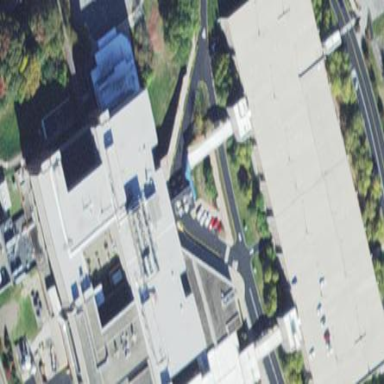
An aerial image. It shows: Multi-storey parking building with asphalt surface.